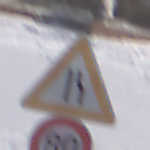
Verkehrszeichen: EinseitigVerengteFahrbahnRechts
Zusatzzeichen unten: Geschwindigkeit80
Umgebung: Outdoor, Nature
Tageszeit: MorningAfternoon
Wetter: PartlyCloudy
Licht: Natural
Jahreszeit: Winter
Kontrast: HighContrast